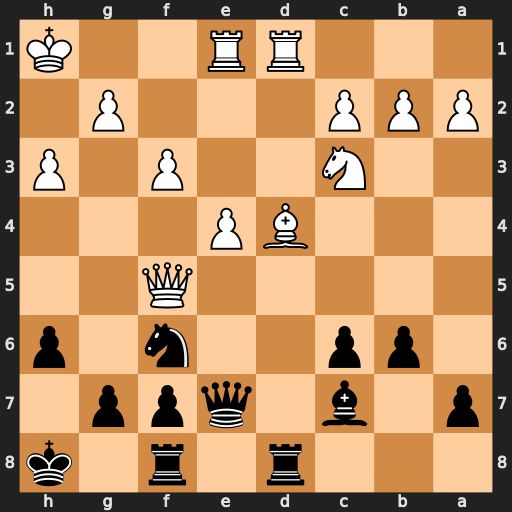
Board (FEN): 3r1r1k/p1b1qpp1/1pp2n1p/5Q2/3BP3/2N2P1P/PPP3P1/3RR2K
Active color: b
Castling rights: -
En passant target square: -
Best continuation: Rxd4 Rxd4 g6 Qxf6+ Qxf6